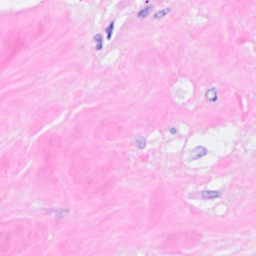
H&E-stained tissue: Breast